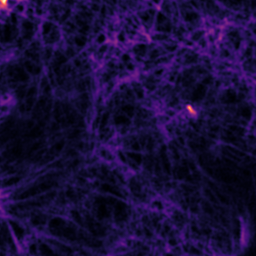
Label: Super-resolution F-actin image